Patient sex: F
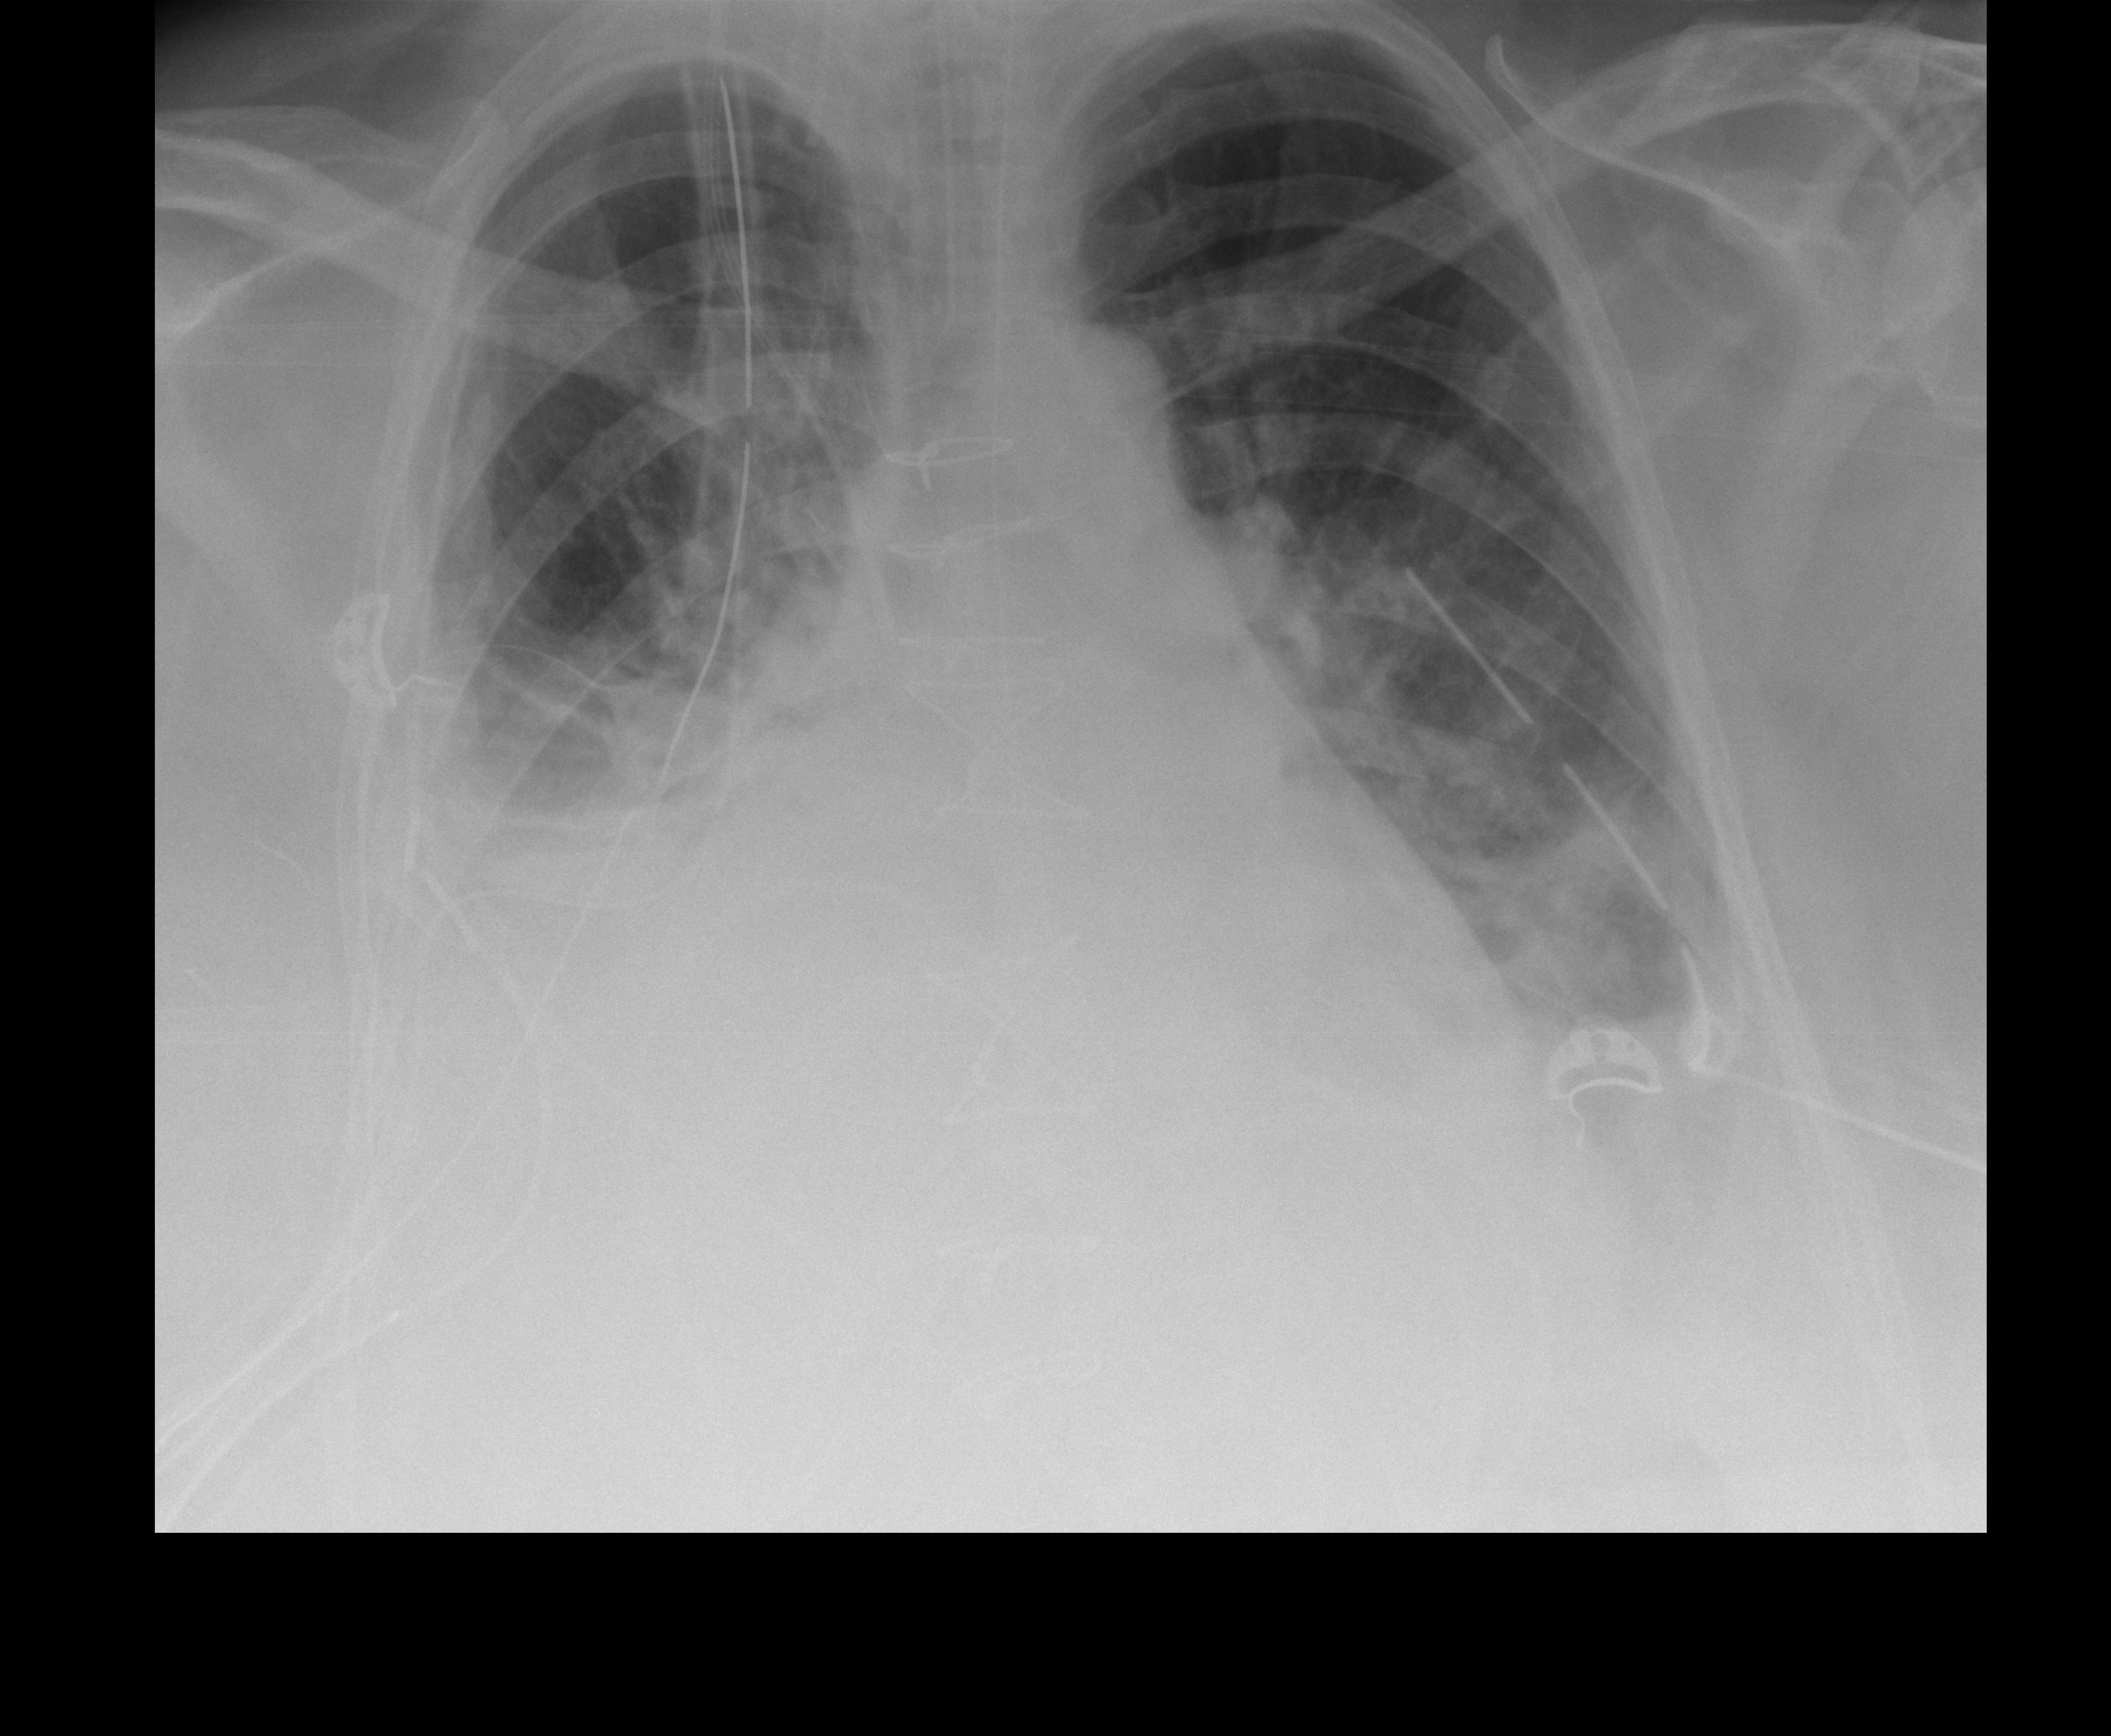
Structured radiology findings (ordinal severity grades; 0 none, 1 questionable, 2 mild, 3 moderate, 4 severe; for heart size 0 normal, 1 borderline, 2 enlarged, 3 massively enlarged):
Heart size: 2
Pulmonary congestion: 0
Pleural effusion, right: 2
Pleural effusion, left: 2
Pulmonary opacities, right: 0
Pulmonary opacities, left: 0
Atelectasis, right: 2
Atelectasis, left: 2